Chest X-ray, AP view. Patient: 30 years old, sex F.
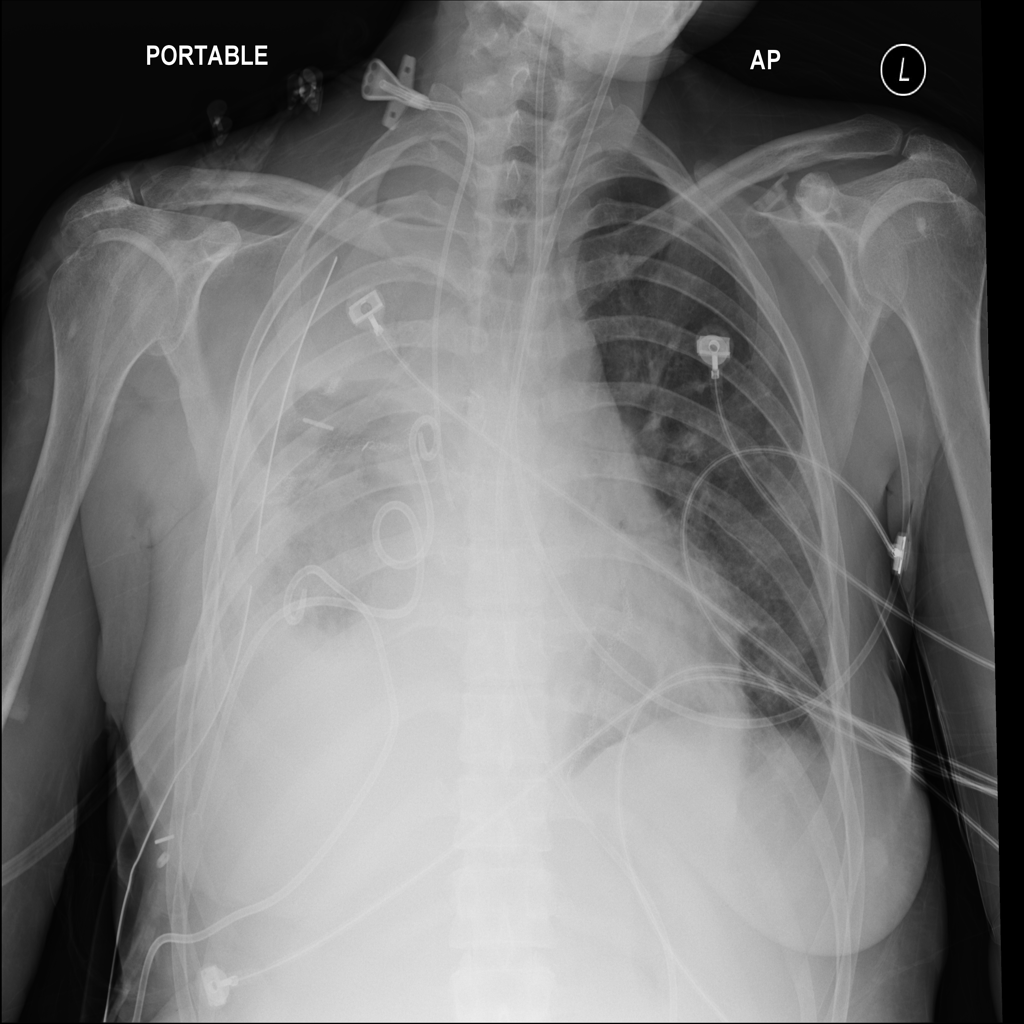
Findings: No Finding